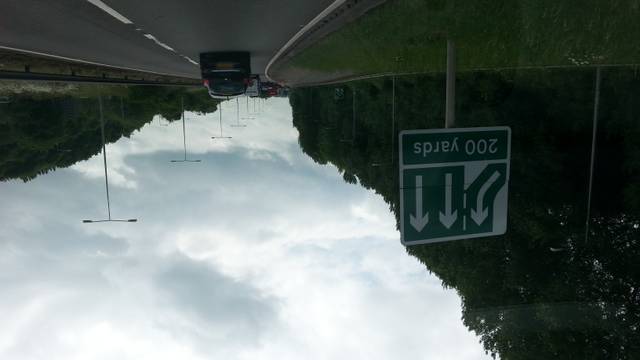
Region: United Kingdom
Coordinates: 53.012, -2.196